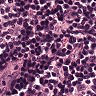
Metastatic tissue present: no